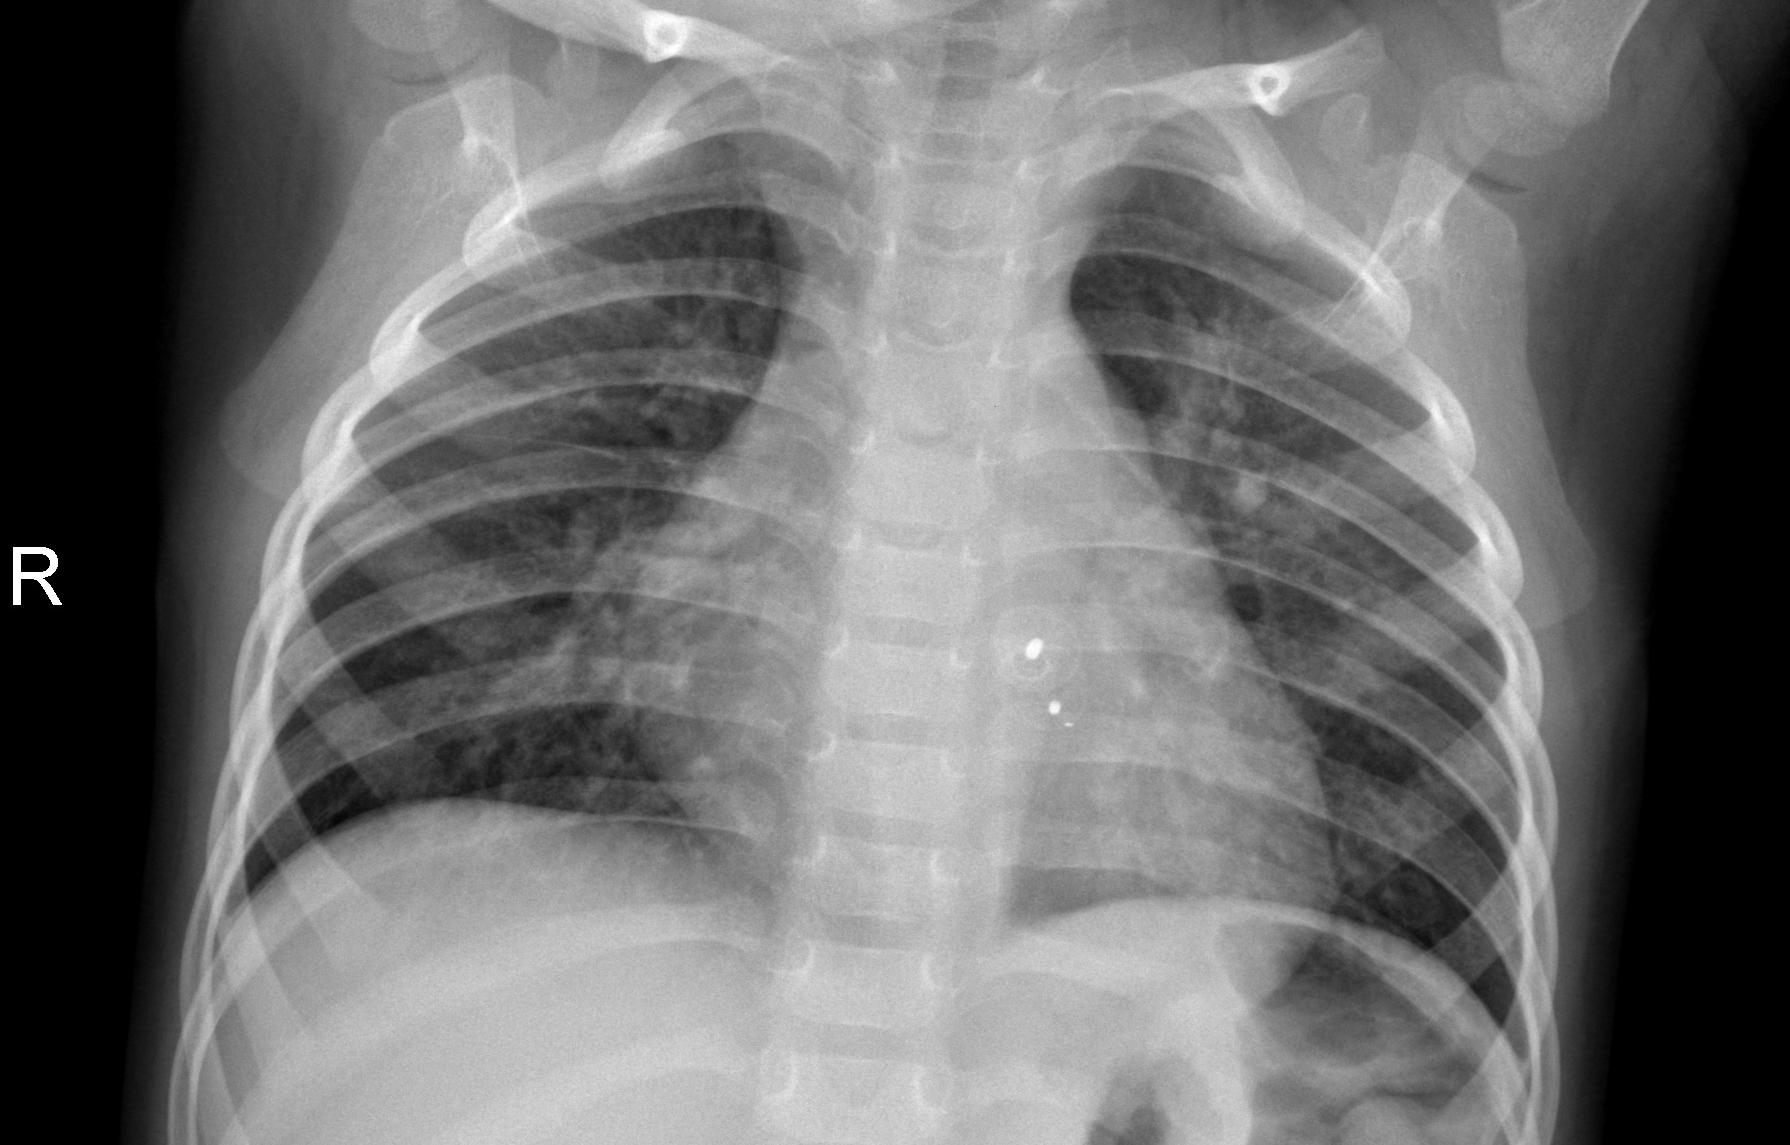
Diagnosis: PNEUMONIA